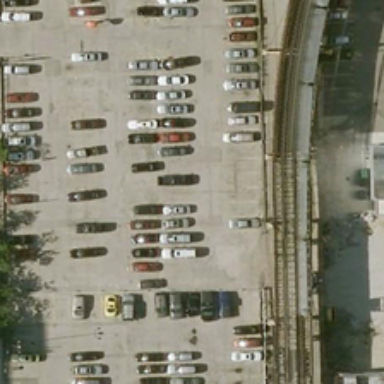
Many cars are parked in a parking lot near railways and several green trees .